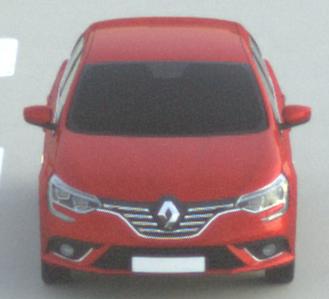
Make: Renault
Model: Mégane ENERGY TCe 100
Detailed model: Mégane (IV)
Model produced from: 2016/03
Model produced until: 2018/08
Doors: 5
Color: red
Road condition: dry road
Daytime: sunrise or sunset
Contrast: low contrast